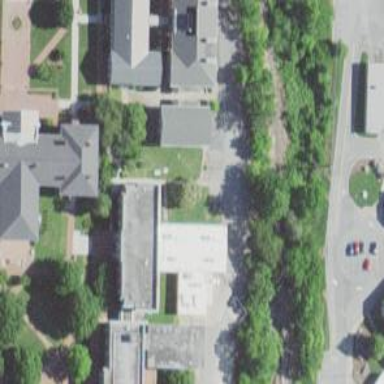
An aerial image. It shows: Dormitory building.